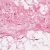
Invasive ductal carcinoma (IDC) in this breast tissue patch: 0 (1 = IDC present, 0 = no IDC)